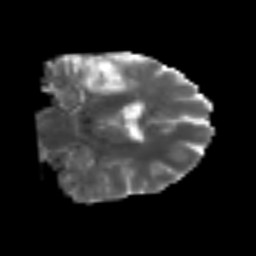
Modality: MD
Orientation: coronal
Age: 49
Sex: male
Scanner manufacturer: siemens
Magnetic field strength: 3 T
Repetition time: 6.1 s
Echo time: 0.101 s